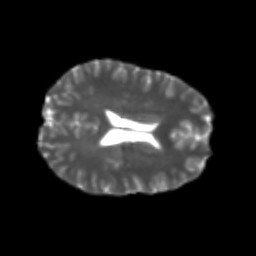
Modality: T2w
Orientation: axial
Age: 24
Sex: female
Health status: healthy
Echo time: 0.074 s